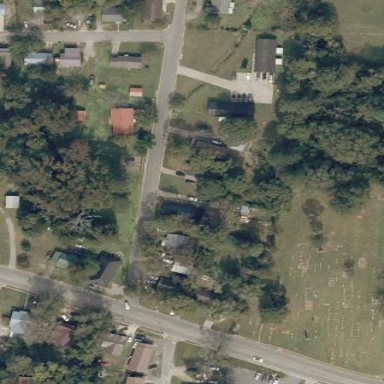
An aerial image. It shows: Cemetery.